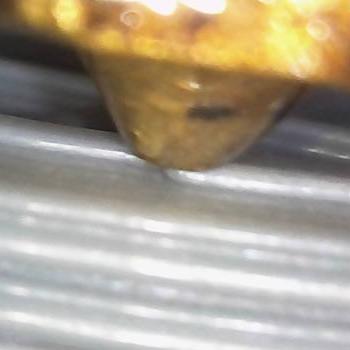
Flow rate: 100%